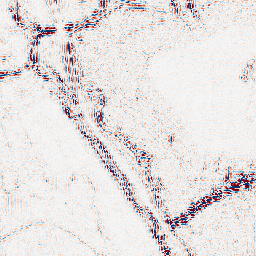
Category: wavelet
Decomposition family: wavelet_reverse_biorthogonal
Decomposition parameters: wavelet: rbio2.4
level: 2
Upsampling method: fft_zeropad
Upsampling parameters: scale: 4
Upsampling scale: 4